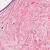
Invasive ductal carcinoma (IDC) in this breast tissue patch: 0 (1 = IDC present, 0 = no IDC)